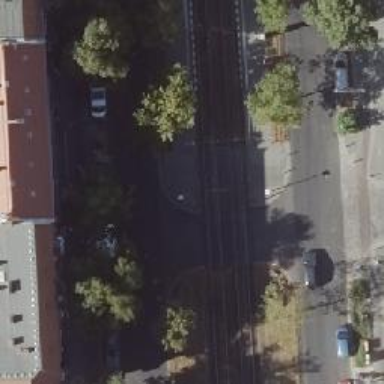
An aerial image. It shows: Tram level crossing on the railway.